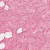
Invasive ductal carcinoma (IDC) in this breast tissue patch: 0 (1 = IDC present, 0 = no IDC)